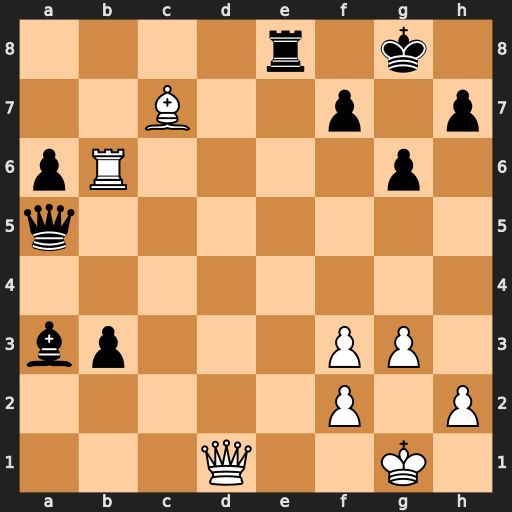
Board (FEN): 4r1k1/2B2p1p/pR4p1/q7/8/bp3PP1/5P1P/3Q2K1
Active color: w
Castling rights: -
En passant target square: -
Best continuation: Rxg6+ hxg6 Bxa5